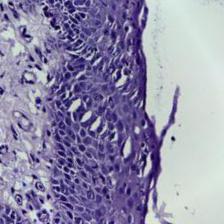
Diagnosis: Normal